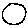
Label: circle